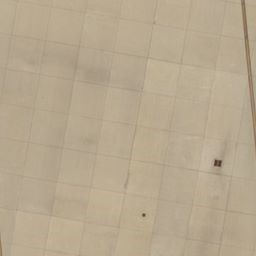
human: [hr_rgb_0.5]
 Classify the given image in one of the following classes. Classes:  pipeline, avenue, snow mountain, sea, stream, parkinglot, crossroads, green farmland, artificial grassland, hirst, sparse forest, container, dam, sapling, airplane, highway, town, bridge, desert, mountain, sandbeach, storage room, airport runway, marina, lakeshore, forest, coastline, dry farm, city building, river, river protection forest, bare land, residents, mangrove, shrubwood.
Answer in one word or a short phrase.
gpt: airport runway